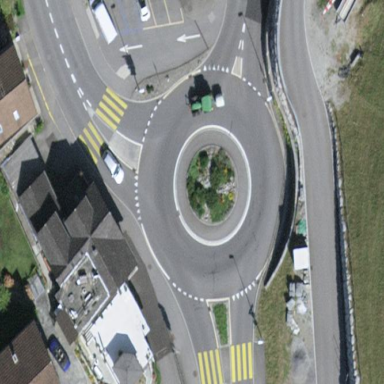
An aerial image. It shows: Roundabout on primary highway.